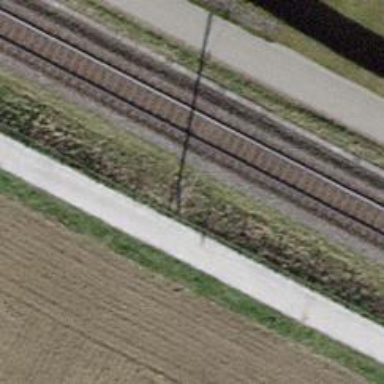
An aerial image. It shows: Railway milestone.